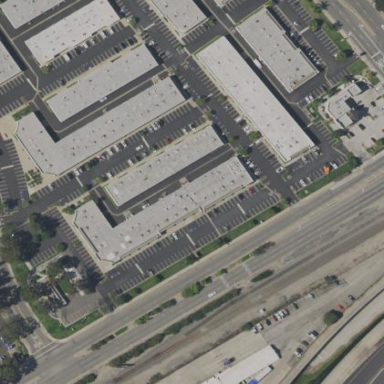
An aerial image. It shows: Retail building.